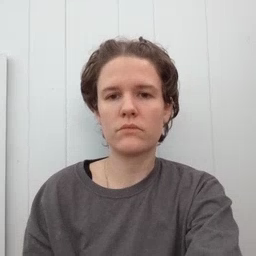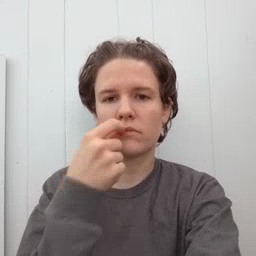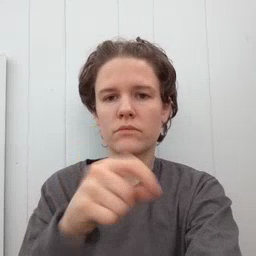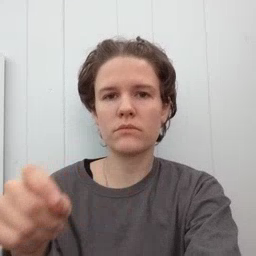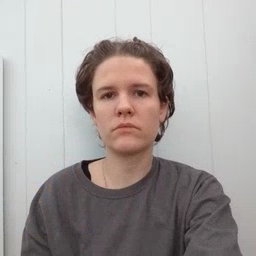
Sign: pencil